Field crop: maize
Growth stage: 2
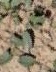
Species: convolvulus